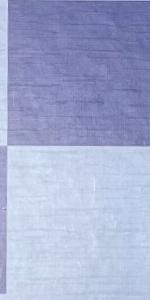
Label: Empty